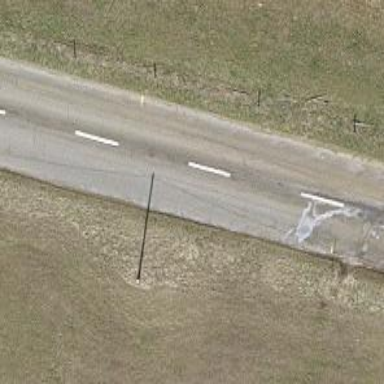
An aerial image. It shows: Tertiary road.